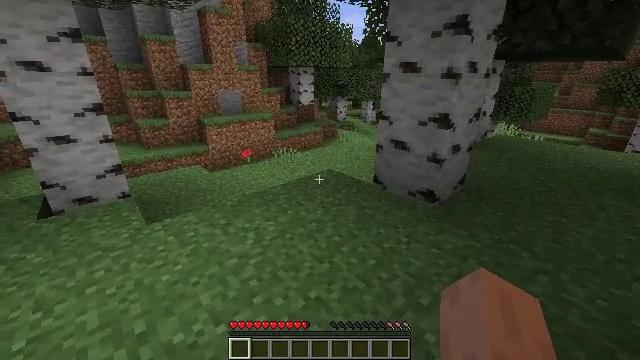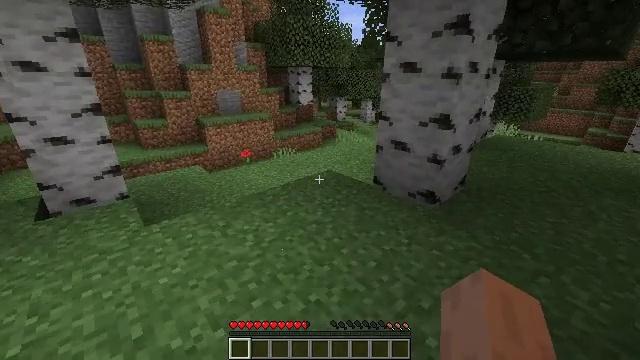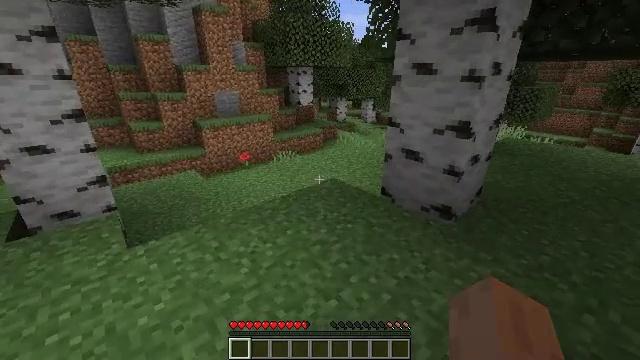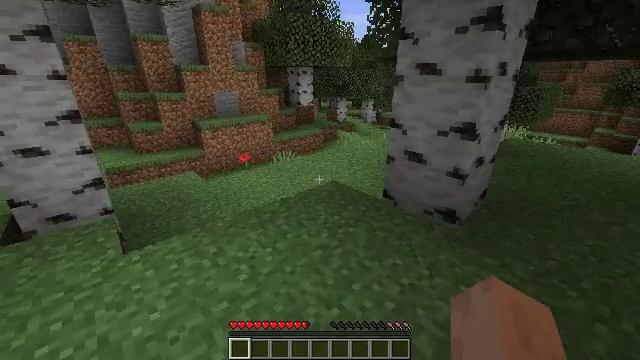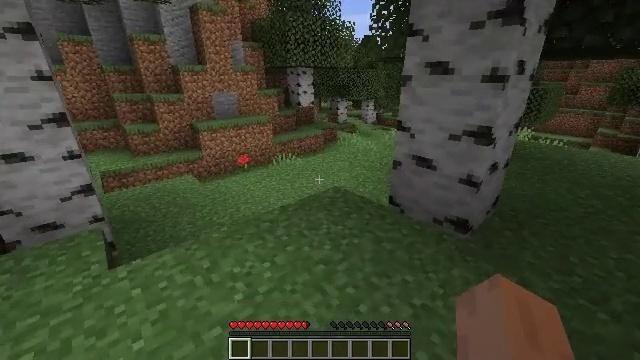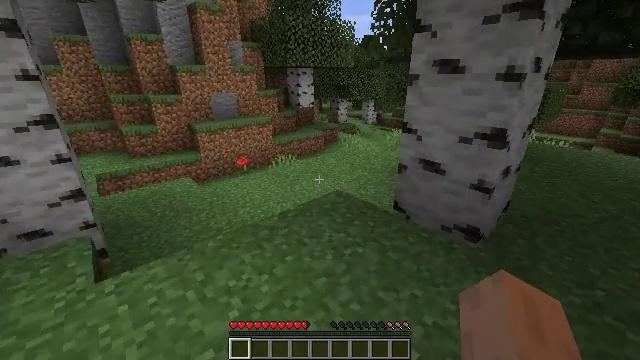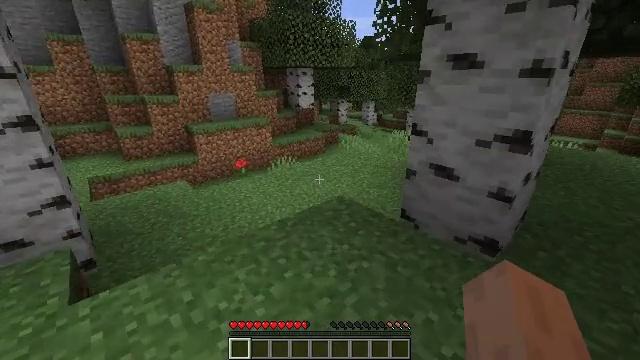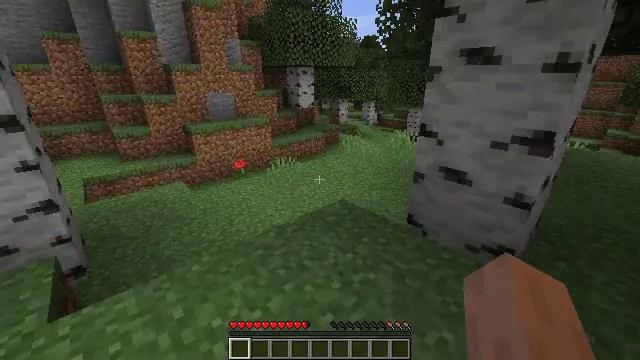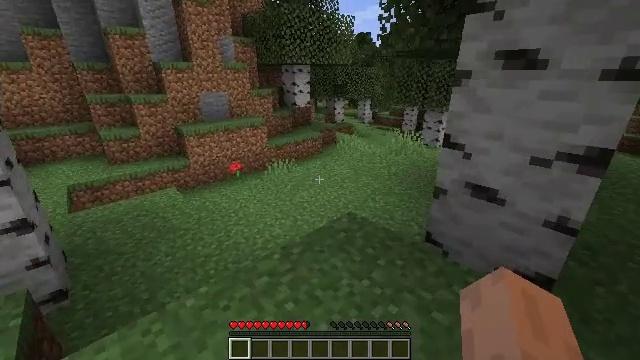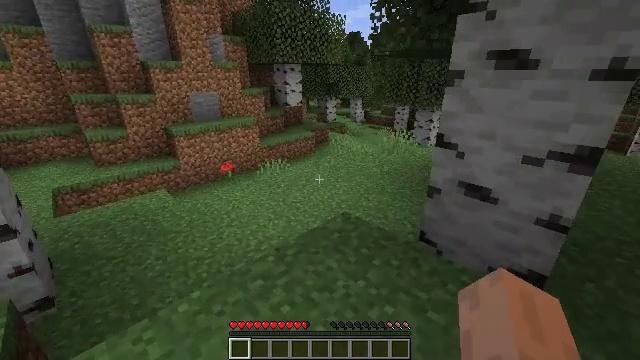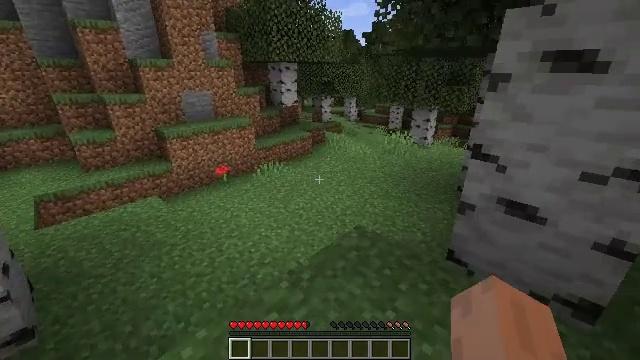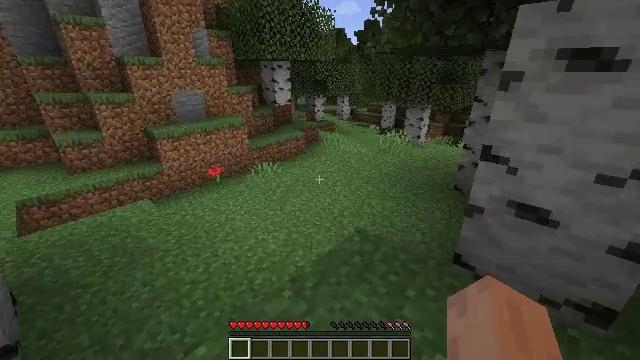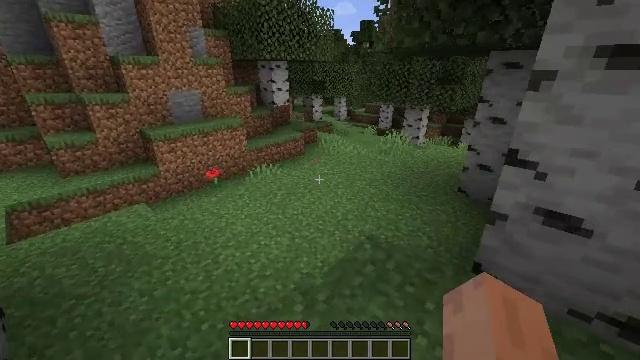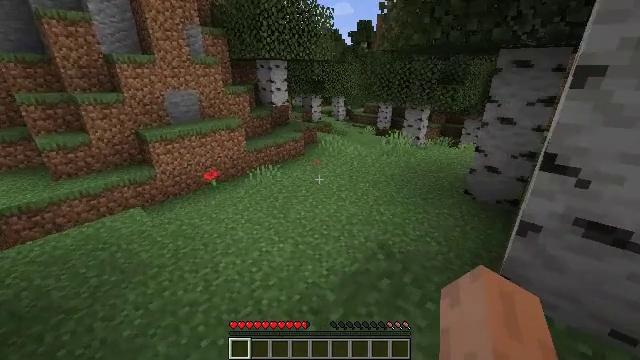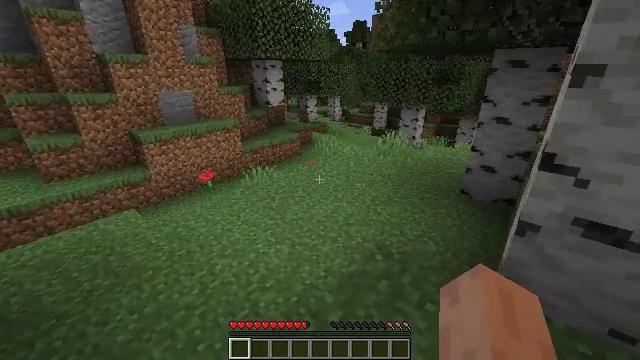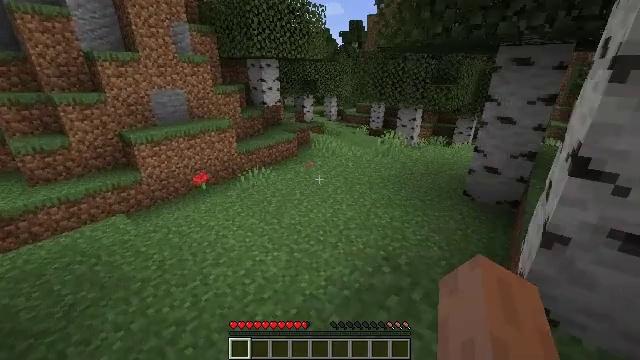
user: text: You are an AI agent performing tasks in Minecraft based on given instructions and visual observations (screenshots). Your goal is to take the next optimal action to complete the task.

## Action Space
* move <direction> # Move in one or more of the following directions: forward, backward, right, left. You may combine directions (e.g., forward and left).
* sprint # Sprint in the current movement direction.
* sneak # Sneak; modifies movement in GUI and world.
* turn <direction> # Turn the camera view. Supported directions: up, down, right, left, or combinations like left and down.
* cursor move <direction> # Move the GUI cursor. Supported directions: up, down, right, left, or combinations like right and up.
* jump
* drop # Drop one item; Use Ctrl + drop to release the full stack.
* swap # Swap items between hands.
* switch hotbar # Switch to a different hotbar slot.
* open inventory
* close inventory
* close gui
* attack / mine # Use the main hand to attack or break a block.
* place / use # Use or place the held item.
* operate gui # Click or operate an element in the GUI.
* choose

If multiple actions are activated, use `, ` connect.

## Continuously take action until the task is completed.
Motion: motion action
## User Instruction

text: Harvest the peony for decoration.
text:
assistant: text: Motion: move forward
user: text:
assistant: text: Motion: move forward
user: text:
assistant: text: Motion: move forward
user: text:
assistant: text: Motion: move forward
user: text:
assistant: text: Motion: move forward
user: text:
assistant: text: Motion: move forward
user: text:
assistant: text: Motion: move forward and move left
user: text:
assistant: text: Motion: move forward and move left, turn right
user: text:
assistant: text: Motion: move forward and move left, turn right
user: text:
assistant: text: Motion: move forward and move left, turn right
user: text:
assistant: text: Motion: move forward and move left, turn right
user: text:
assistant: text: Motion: move forward and move left
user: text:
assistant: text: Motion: move forward
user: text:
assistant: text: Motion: move forward
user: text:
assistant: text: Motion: move forward
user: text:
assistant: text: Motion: move forward, turn right
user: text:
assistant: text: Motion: move forward, sprint
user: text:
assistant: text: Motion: move forward, sprint
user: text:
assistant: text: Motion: move forward, sprint
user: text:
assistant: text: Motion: move forward, sprint
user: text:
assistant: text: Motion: move forward, sprint
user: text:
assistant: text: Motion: move forward, sprint
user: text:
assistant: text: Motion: move forward, sprint
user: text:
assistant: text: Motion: move forward, sprint
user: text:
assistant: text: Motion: move forward, sprint
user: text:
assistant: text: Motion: move forward, sprint
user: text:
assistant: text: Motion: move forward, sprint
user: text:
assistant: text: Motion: move forward, sprint
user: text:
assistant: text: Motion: move forward, sprint
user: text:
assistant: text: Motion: move forward, sprint